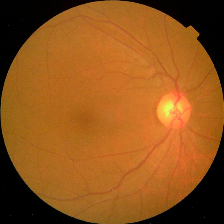
Diabetic retinopathy grade: No DR